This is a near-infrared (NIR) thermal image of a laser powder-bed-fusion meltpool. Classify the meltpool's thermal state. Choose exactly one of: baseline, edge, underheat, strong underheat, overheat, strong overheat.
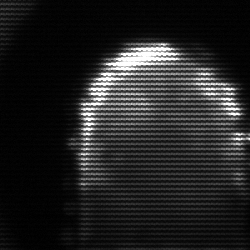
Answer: baseline